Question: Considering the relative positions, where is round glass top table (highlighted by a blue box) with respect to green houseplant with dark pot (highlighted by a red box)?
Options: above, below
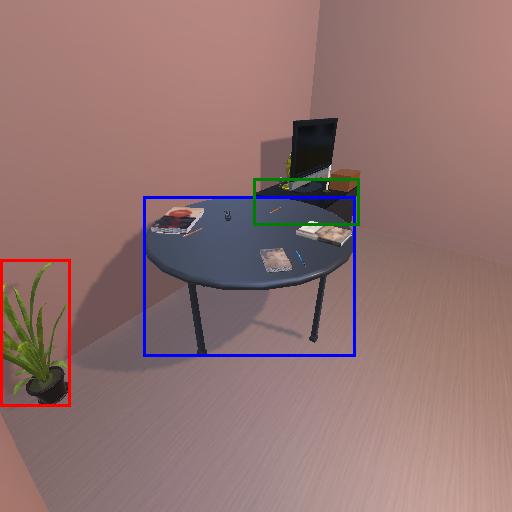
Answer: above